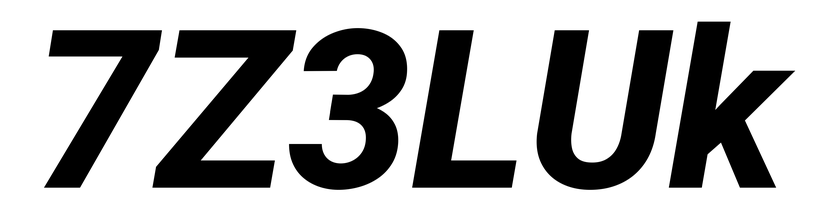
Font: Roboto-Italic_ExtraBold_Italic